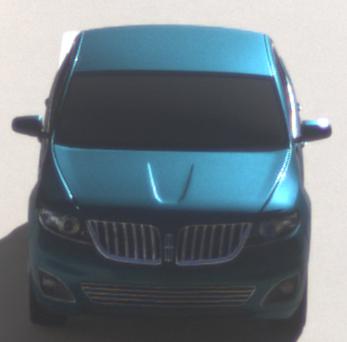
Make: Lincoln
Model: MKS
Detailed model: -
Model produced from: 2008
Model produced until: 2011
Doors: 4
Color: blue
Road condition: dry road
Daytime: midday
Contrast: high contrast